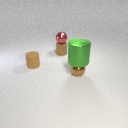
small brown metal sphere in front of small brown rubber cylinder